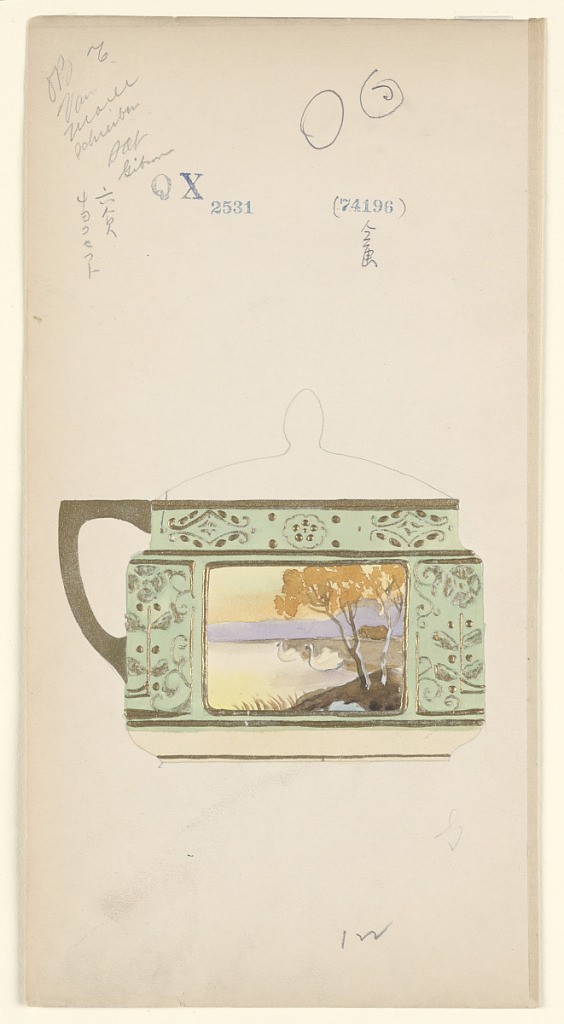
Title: Design for a Sugar Bowl
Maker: Noritake, Japan and New York, New York, USA
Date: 1880–1910
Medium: Brush and watercolor, gold gouache, graphite on cream paper
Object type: Drawing
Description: Sugar bowl and unfinished lid with pointed gold handle; body of bowl has a landscape scene with trees and water with two swans; surrounding the image is decoration in gold of rinceaux and plant motifs on light green ground.